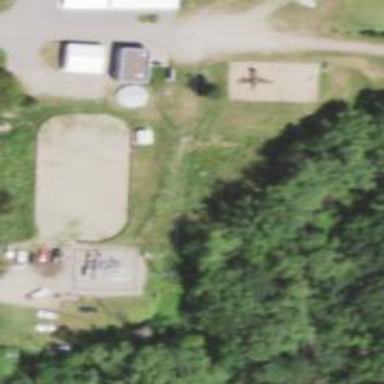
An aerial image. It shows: Disc golf tee area.